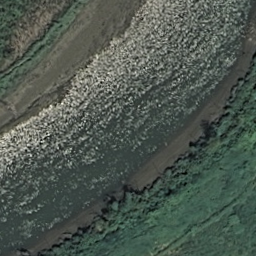
Label: river